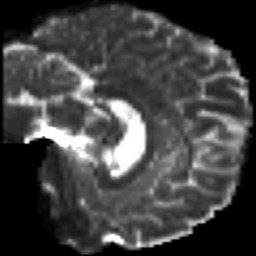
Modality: T2w
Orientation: sagittal
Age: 28
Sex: male
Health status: healthy
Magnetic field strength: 3 T
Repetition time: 8.4 s
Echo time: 0.0926 s